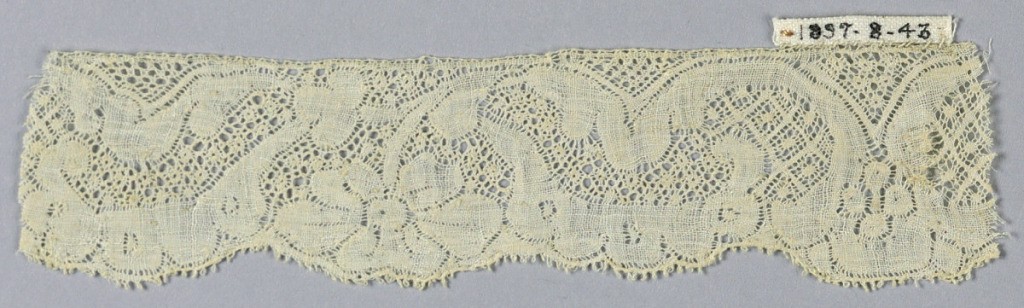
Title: Fragment
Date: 18th century
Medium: linen Technique: bobbin lace
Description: Fragment of Binche lace with scrolling flower and foliage filling width of piece. Scalloped edge. "Fond de neige" ground.